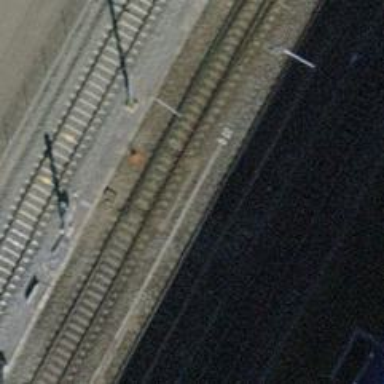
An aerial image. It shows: Railway switch.